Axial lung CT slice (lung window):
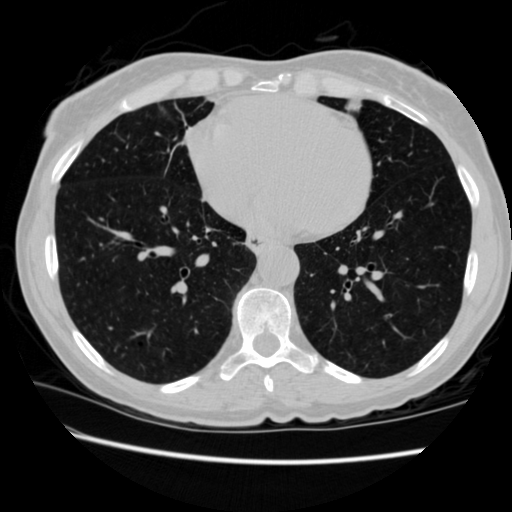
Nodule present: no